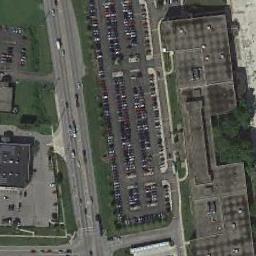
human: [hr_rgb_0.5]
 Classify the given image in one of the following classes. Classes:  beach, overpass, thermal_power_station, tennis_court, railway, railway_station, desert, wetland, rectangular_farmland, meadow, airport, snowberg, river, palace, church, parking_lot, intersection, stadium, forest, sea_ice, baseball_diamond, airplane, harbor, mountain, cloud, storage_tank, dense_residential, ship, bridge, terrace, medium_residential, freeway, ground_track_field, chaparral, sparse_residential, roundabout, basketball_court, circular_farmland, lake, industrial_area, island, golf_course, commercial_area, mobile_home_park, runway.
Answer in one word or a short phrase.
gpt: parking_lot